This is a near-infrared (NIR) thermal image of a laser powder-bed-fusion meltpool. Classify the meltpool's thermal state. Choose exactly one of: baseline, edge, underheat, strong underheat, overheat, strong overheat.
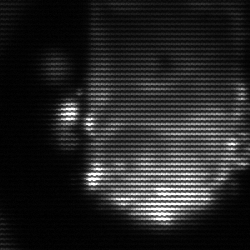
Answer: baseline